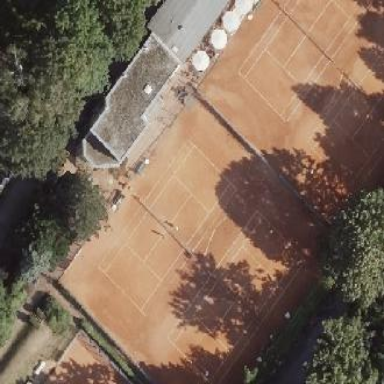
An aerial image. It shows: Clay tennis court pitch.